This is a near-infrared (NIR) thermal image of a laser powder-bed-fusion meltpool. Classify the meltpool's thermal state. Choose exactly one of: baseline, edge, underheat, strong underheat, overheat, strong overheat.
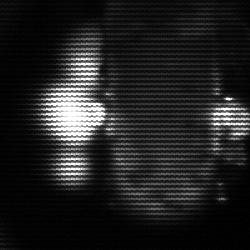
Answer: strong underheat